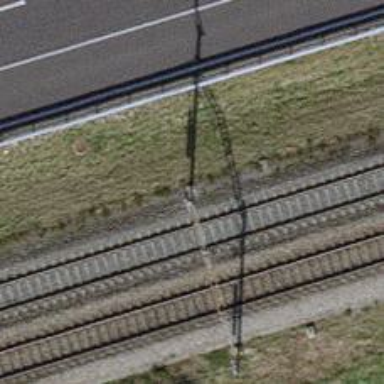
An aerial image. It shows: Power pole.